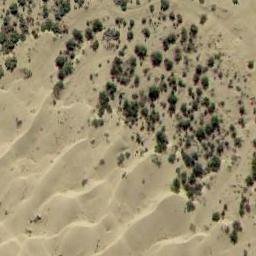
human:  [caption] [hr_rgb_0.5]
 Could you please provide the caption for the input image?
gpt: Chaparral is densely distributed on the sand .

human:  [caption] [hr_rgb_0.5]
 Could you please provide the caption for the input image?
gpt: You can see a lot of weeds on this desert .

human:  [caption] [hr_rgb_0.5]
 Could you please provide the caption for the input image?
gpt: The chaparral is on the yellow desert .

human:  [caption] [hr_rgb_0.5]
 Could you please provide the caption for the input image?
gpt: A lot of small chaparrals grow in the desert and some small sand dunes beside .

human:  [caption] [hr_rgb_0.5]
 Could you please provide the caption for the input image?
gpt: The chaparral is thicker in the upper right than in the lower left .